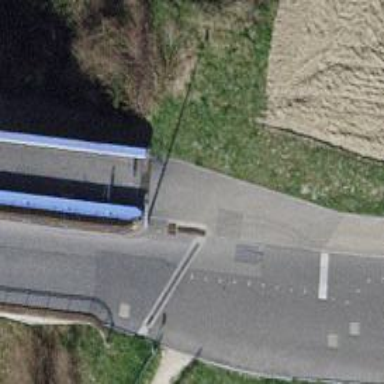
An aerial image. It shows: Asphalt sidewalk along the footway.